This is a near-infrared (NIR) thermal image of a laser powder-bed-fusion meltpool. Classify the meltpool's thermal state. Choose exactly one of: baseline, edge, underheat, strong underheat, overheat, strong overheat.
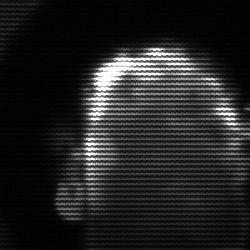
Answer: baseline